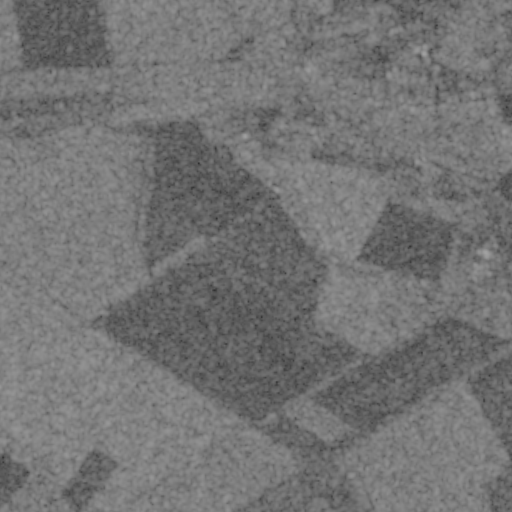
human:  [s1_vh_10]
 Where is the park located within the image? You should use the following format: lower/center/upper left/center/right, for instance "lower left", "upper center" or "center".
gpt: The park is located in the upper right of the image.
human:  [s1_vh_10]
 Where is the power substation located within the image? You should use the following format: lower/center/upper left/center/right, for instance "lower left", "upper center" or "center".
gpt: The power substation is located in the upper center of the image.
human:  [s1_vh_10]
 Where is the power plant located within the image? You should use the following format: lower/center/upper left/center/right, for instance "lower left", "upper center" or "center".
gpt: There is no power plant in the image.

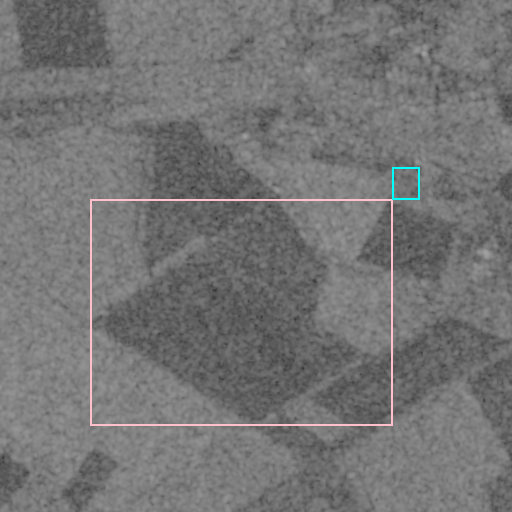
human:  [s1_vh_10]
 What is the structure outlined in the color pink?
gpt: The structure outlined in pink is a crop field.
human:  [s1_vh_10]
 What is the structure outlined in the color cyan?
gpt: The structure outlined in cyan is a park.
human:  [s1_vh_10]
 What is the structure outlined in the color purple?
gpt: There is no purple outline.